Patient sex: M
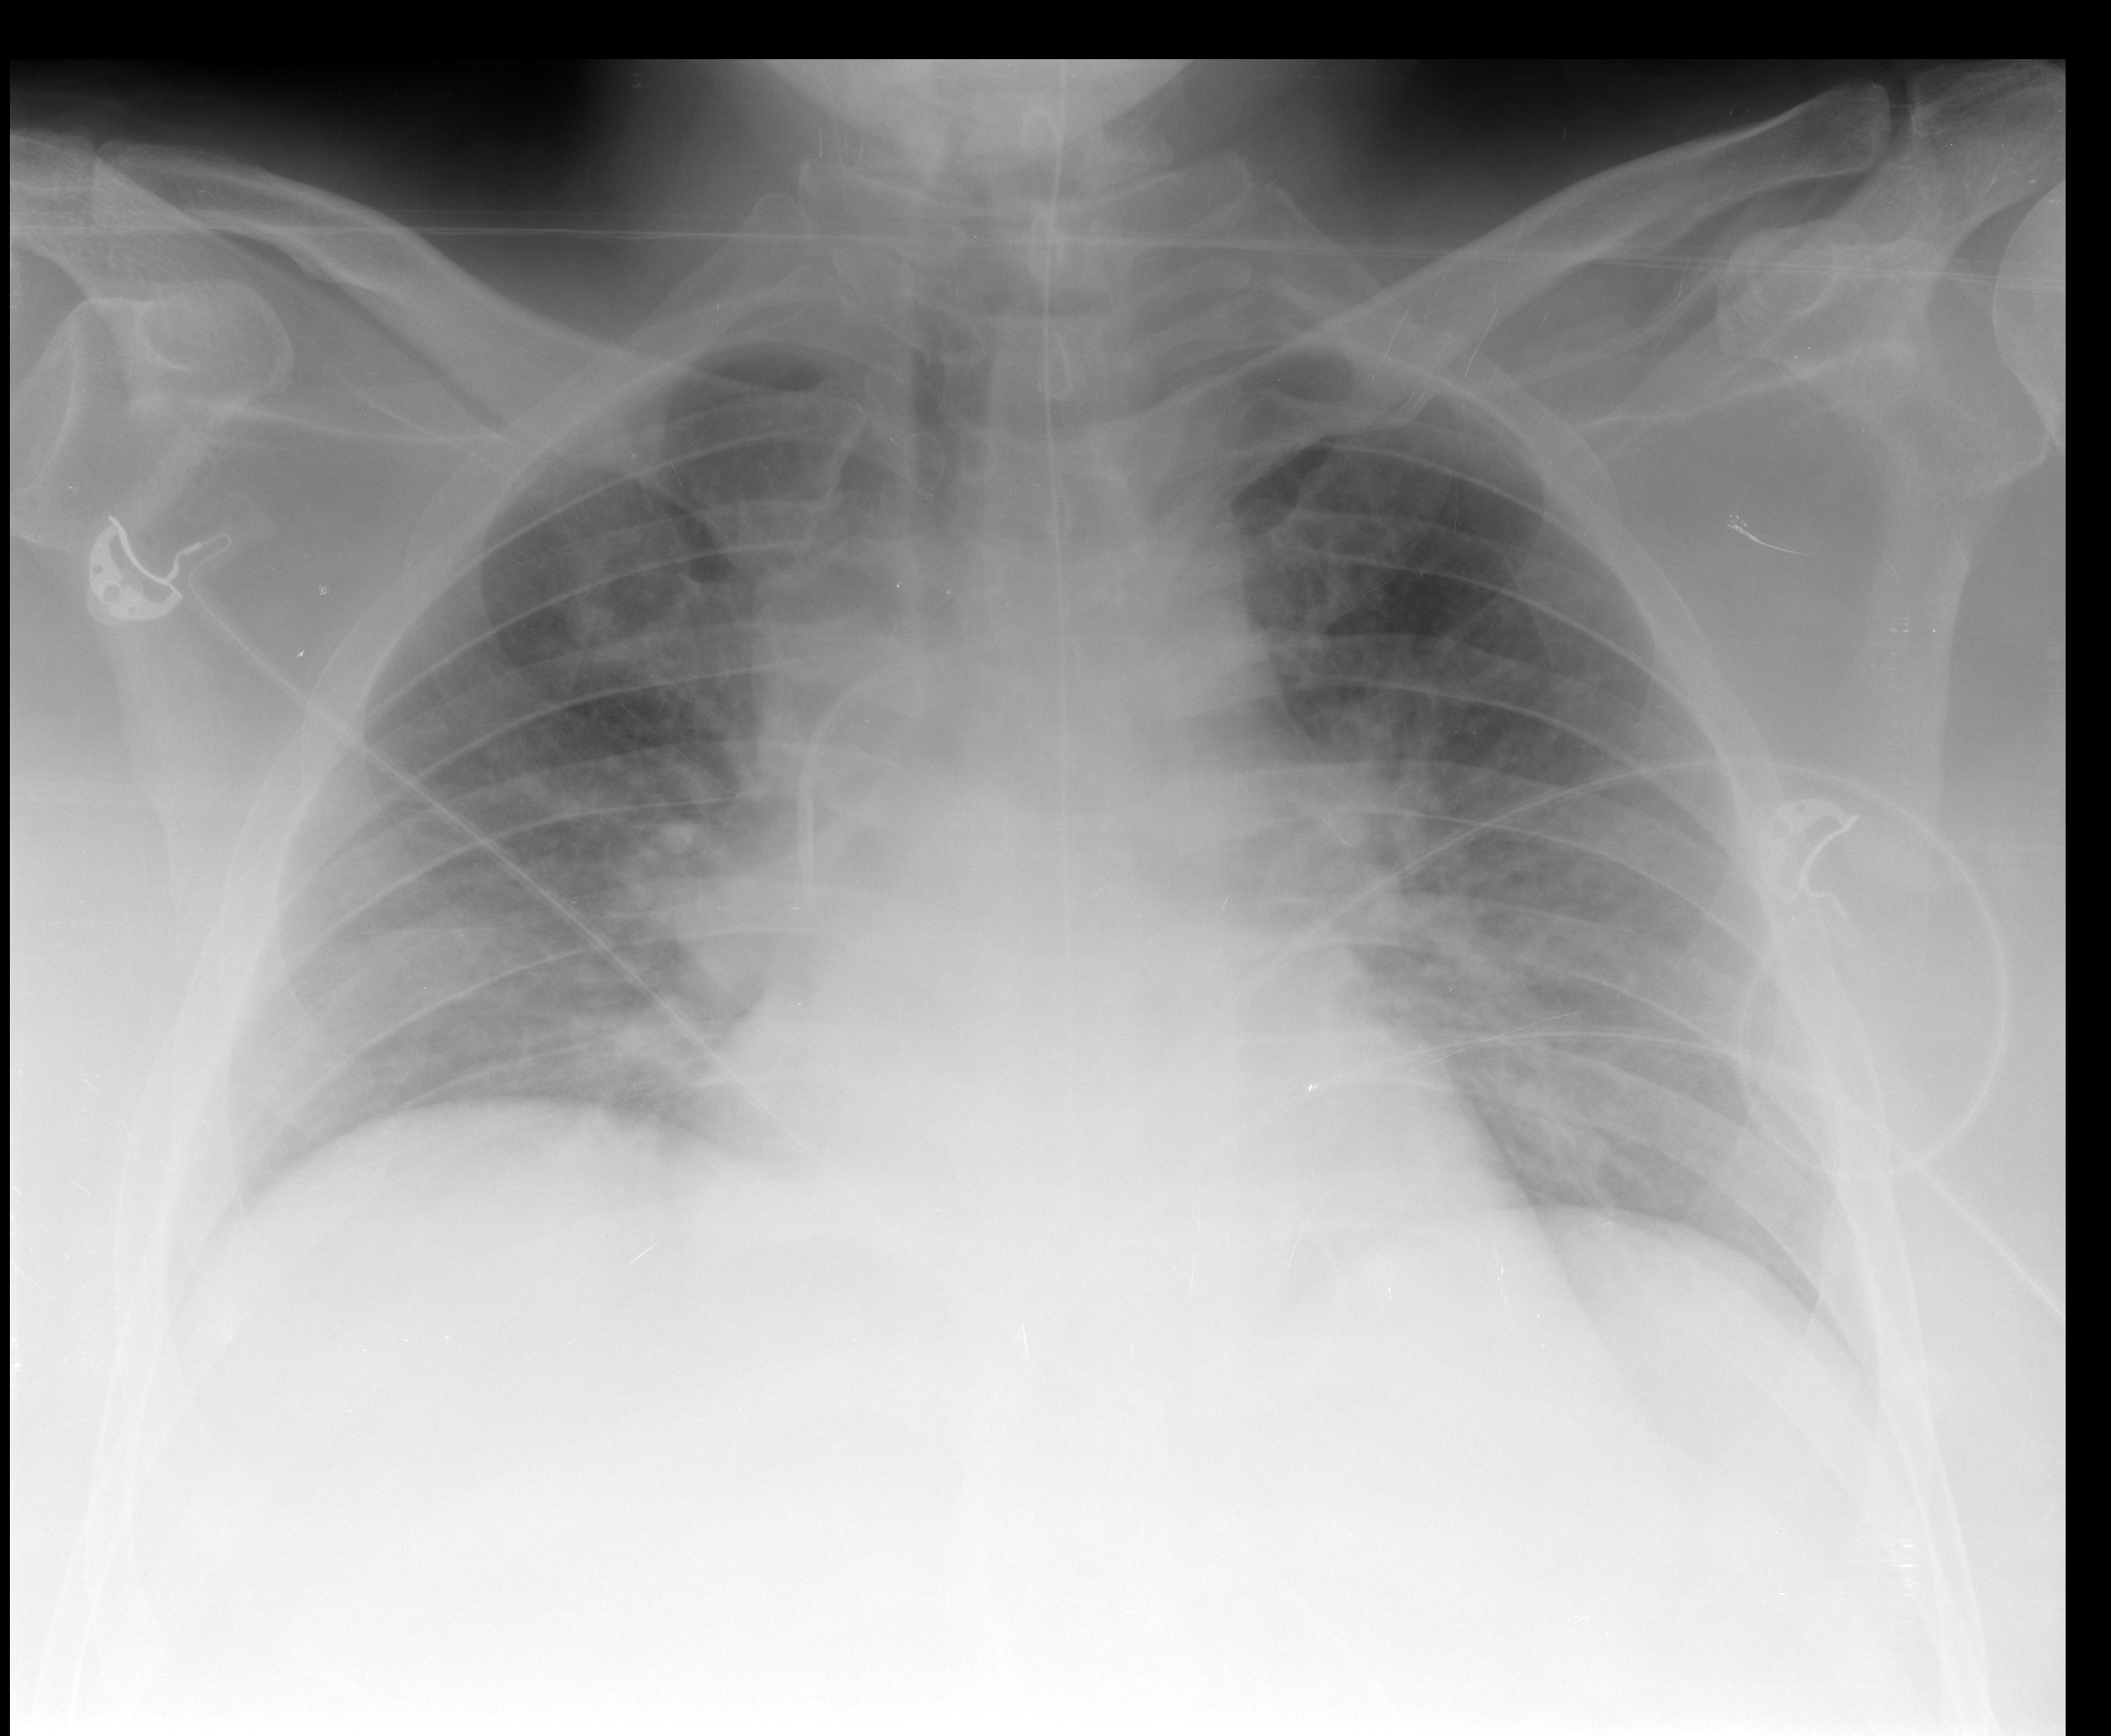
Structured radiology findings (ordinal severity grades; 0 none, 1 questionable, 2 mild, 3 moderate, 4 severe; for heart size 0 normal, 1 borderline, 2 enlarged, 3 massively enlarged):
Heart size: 2
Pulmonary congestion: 2
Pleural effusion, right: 2
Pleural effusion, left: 0
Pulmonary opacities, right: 0
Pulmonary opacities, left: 0
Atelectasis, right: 0
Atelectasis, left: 2